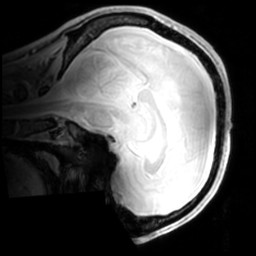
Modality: PDw
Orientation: sagittal
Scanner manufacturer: philips
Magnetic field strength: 7 T
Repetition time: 0.008 s
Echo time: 0.001974 s